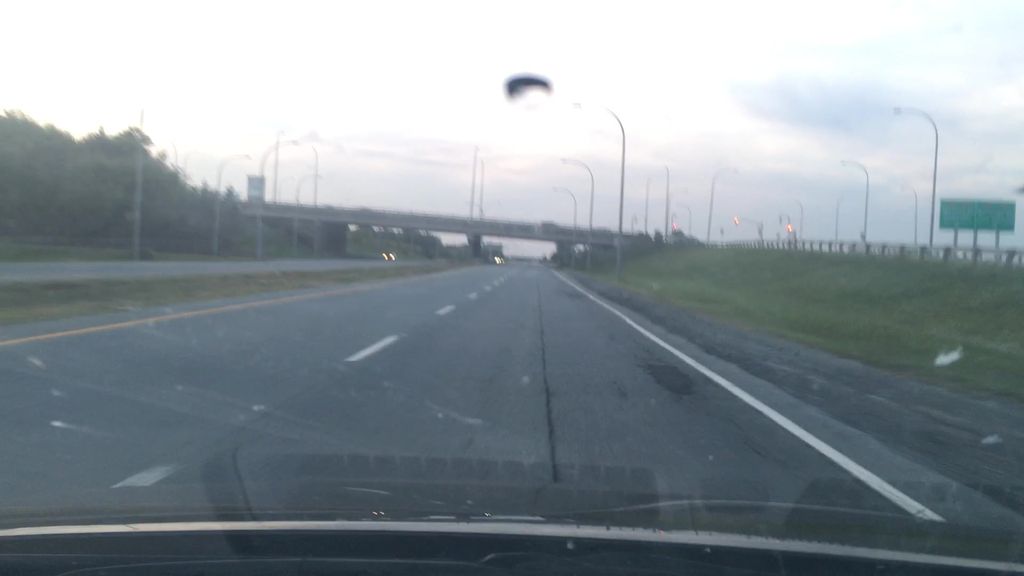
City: halifax